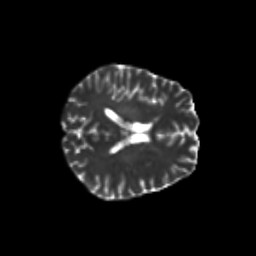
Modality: T2w
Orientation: axial
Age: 59
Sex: female
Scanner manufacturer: siemens
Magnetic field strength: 3 T
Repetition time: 8.6 s
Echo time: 0.095 s